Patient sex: F
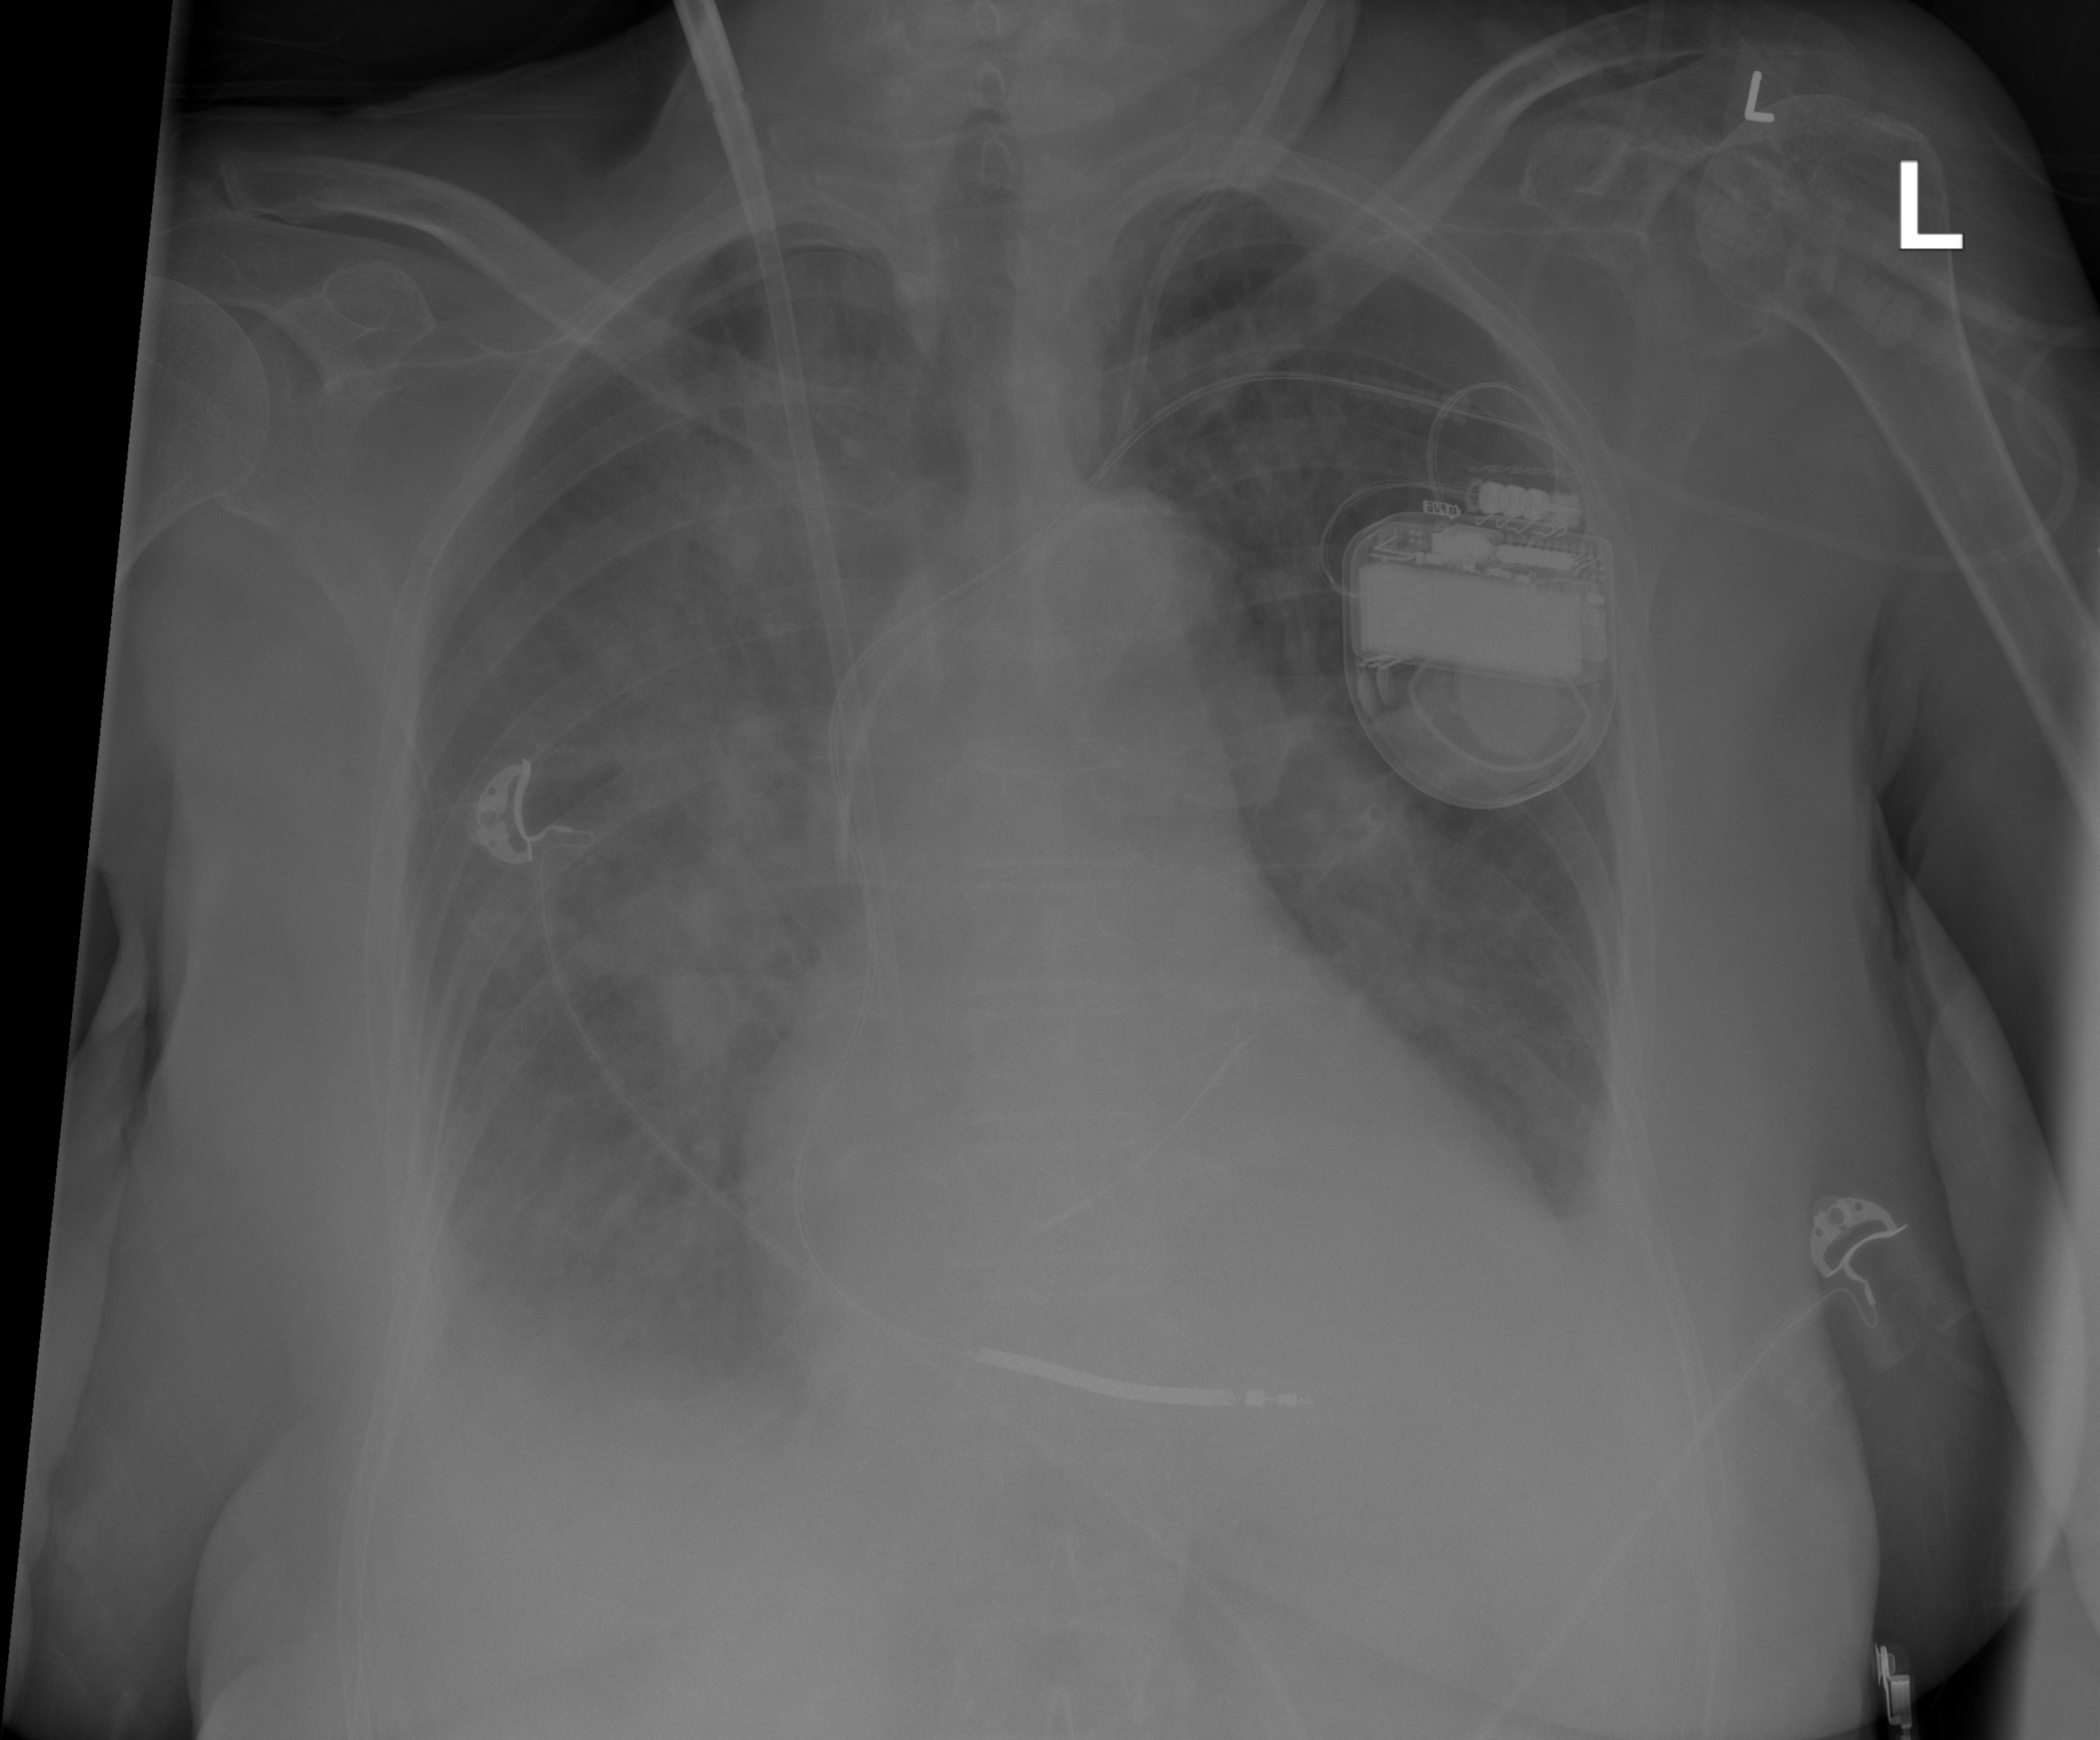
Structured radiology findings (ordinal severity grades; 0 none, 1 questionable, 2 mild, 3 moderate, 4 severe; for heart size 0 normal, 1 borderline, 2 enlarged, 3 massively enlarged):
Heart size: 1
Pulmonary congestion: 3
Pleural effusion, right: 2
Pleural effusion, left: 2
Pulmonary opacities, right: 3
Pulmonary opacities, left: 2
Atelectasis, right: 2
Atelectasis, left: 2